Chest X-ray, PA view. Patient: 58 years old, sex F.
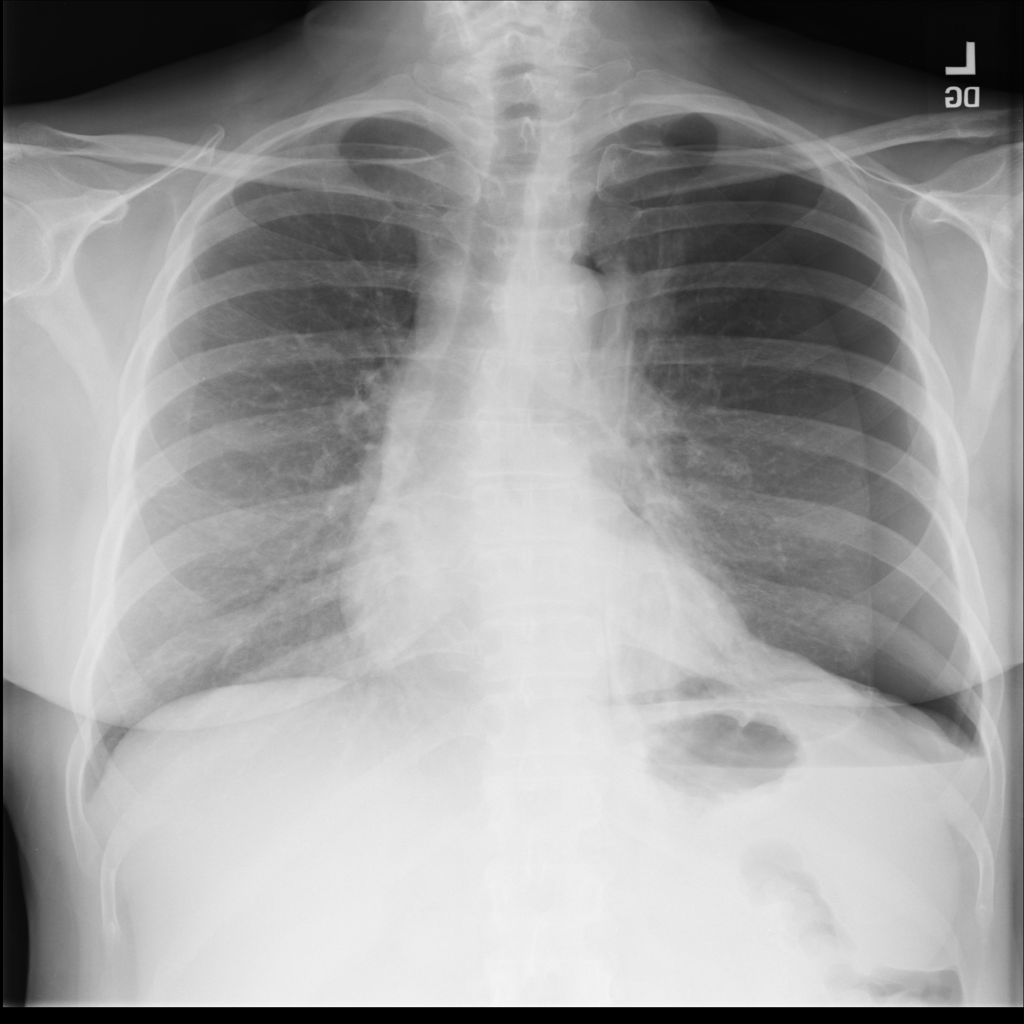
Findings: No Finding